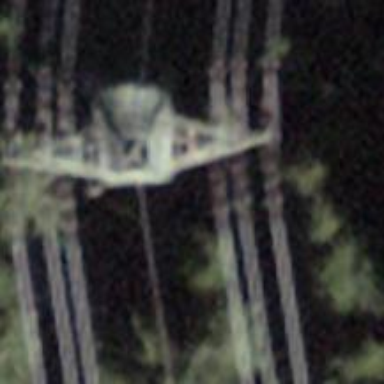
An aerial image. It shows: Power tower.